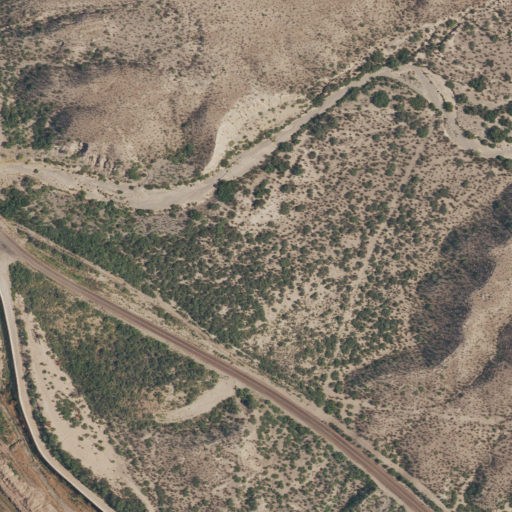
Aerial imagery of valley in Texas named Neely Arroyo containing shrub and woody wetlands